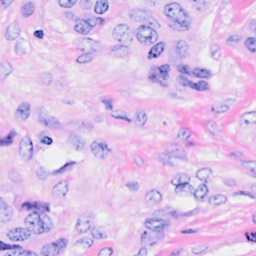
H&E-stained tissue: Breast